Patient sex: M
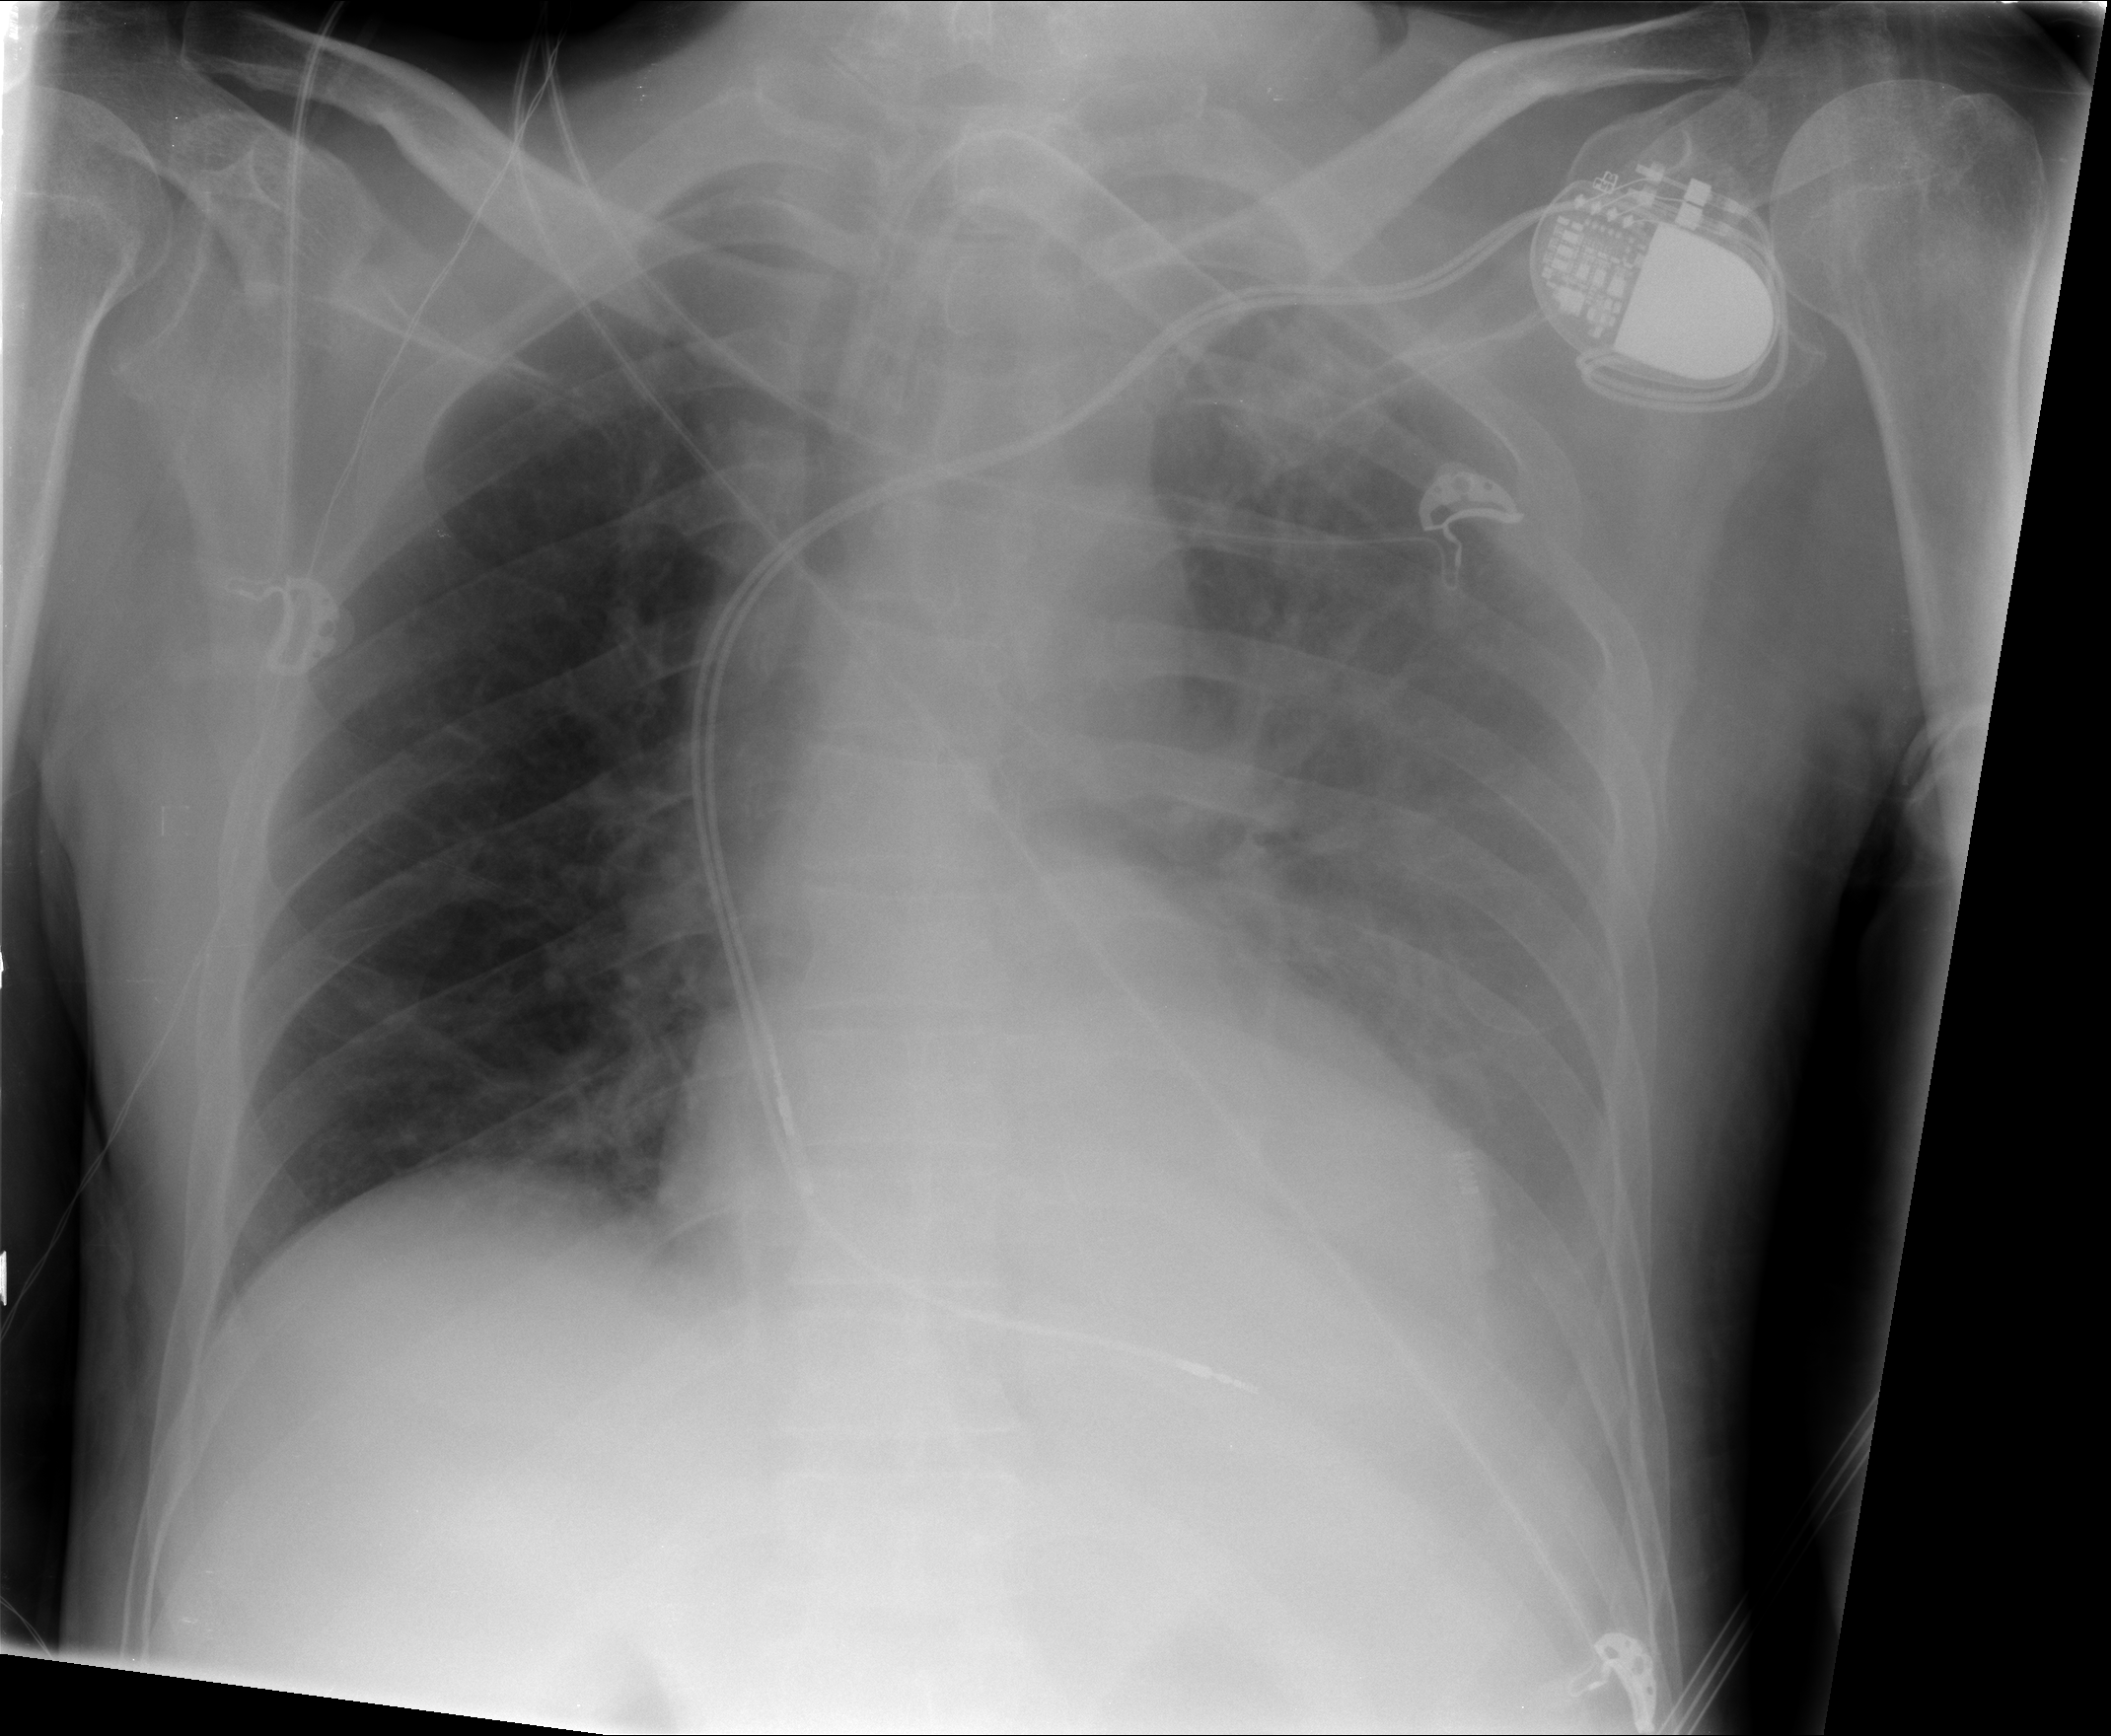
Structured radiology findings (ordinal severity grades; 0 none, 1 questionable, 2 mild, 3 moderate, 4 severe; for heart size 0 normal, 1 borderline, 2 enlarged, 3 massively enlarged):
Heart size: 0
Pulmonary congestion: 0
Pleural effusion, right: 0
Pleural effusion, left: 3
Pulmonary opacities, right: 2
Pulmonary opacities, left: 0
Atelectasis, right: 1
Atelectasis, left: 3